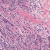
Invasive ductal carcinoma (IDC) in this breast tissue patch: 1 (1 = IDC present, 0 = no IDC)